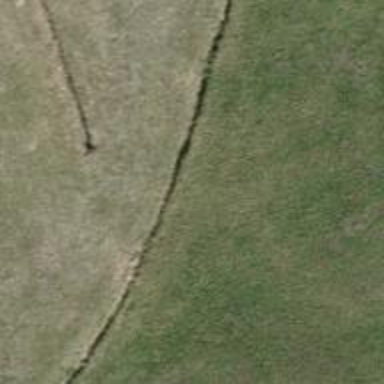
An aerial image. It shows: Ditch in the surroundings.